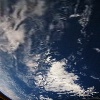
Label: cloud